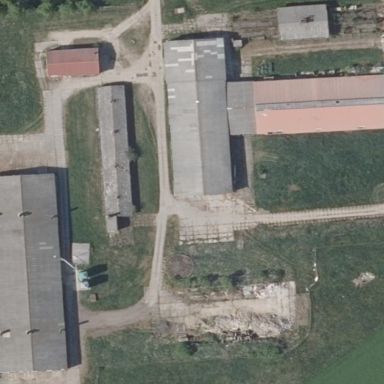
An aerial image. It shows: Farmyard area.